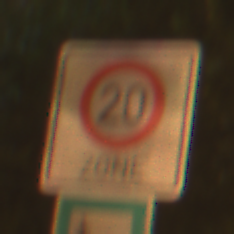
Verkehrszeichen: BeginnZone20
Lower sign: SackgasseRadverkehrFussgaengerDurchlaessig
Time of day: Night
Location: Outdoor (Urban)
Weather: Clear
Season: NotSpecified
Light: Artificial